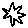
Label: star